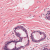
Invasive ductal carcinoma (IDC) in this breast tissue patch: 0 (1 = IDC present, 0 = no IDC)